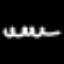
Label: squiggle